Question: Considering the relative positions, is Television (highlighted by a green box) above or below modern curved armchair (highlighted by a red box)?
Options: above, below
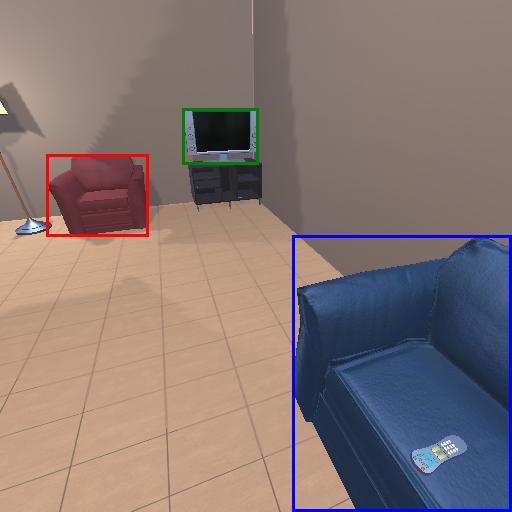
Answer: above